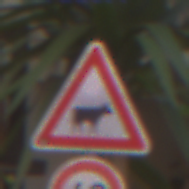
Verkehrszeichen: ViehtriebLinks
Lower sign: Geschwindigkeit40
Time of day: MorningAfternoon
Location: Outdoor (Urban)
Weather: Clear
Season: NotSpecified
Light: Natural